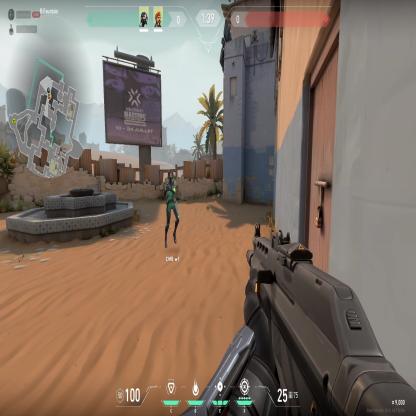
Label: teammate